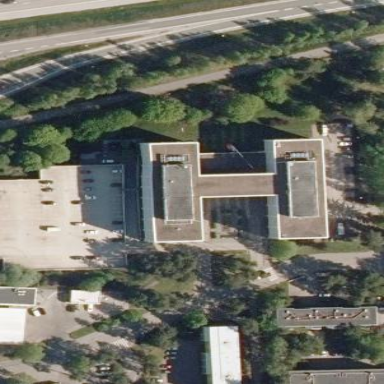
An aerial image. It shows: Part of building is shown in the image.